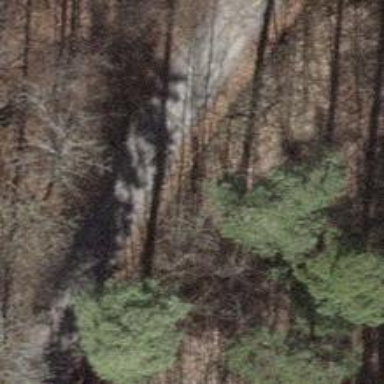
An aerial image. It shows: Track road with grade3 tracktype.